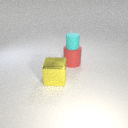
small cyan rubber cylinder above large red rubber cylinder